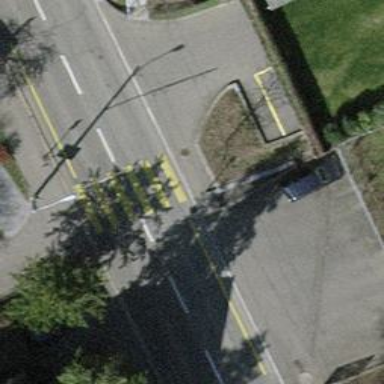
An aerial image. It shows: Kerb barrier.